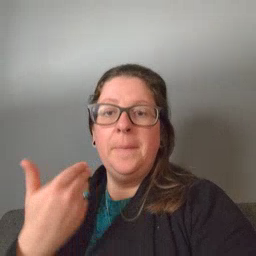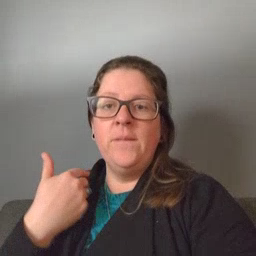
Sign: before